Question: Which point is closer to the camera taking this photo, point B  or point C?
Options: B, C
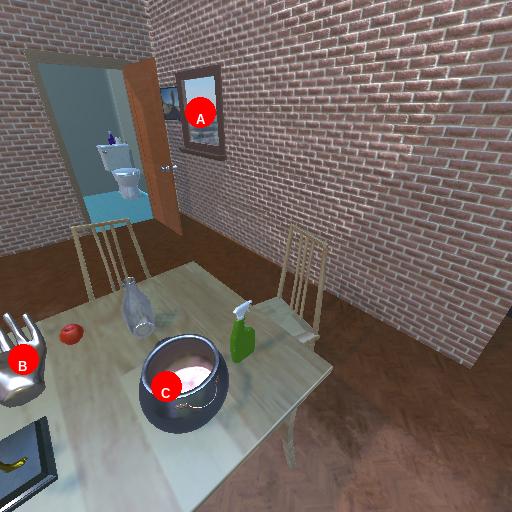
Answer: B